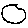
Label: moon